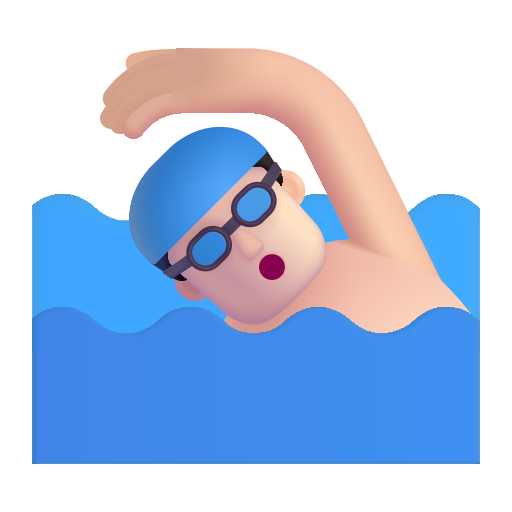
man swimming color light